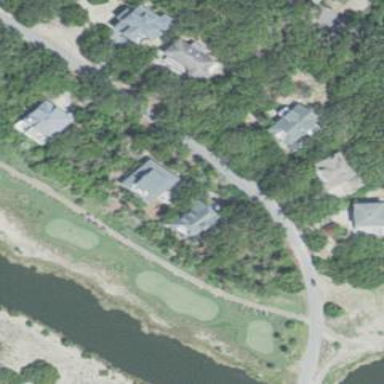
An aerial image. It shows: Sandy area is golf bunker.